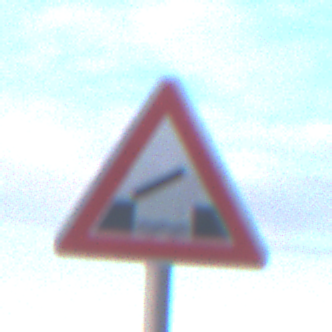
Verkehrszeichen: BeweglicheBruecke
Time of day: SunriseSunset
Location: Outdoor (Suburban)
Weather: PartlyCloudy
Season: NotSpecified
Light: Natural